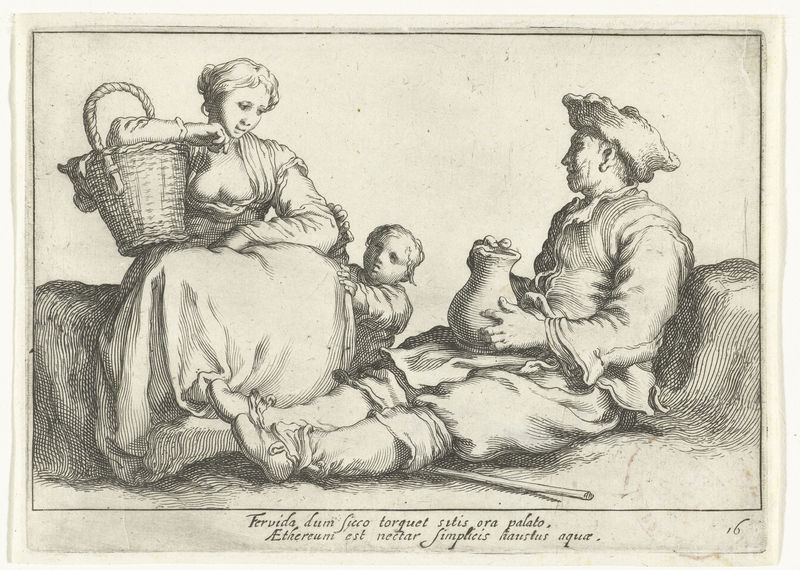
Titel: Twee boeren
Künstler: Cornelis (II) Bloemaert
Standort: Amsterdam
Institution: Rijksmuseum
Schlagwörter: hat, black, conversation, dress, face, hair, room, sitting, woman, blanket, print, floor, pot, vase, wine, woodcut, food, man, ear, peasant, water, young, boy, child, eyes, drawing, paper, mother, mouth, etching, sketch, pen, smile, breast, basket, family, pants, shoes, engraving, breasts, resting, baby, peace, pottery, father, stick, son, jug, latin, text, words, picnic, relax, infant, nurse, wife, jar, caption, boobs, tits, tricorn, relaxing, bot, pantaloons, motherhood, ethereum, fervida, family photo, dutch hat, mother with basket, man with drinking jar, tervida, nectar, texst